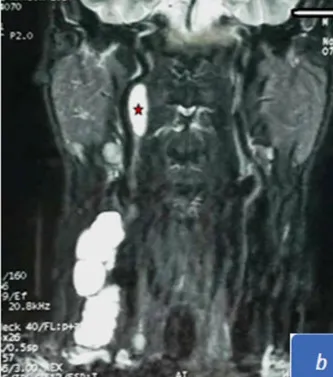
Coronal T2 weighted with fat-suppressed.
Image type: radiology (mri)